Question: Directory Structure:

'__init__':
'''
from flask import flask
app = Flask(__name__)
if __name__ == '__main__'
app.run()
'''
Views:
'''
from app import app
@app.route('/')
def hello_world():
return 'Hello World!'
'''
I hope someone can explain what I am doing wrong here -
I guess I'm not understanding how to properly import 'app'. This results in a 404. However when views is moved back to '__init__' everything works properly.
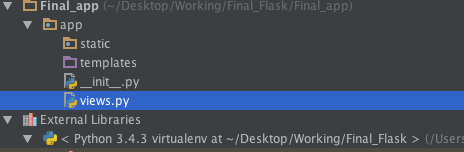
Answer: You need to explicitly import your 'views' module in your '__init__':
'''
from flask import flask
app = Flask(__name__)
from . import views
'''
Without importing the module, the view registrations are never made.
Do keep the script portion outside of your package. Add a separate file in 'Final_app' (so outside the 'app' directory) that runs your development server; say 'run.py':
'''
def main():
from app import app
app.run()
if __name__ == '__main__'
main()
'''